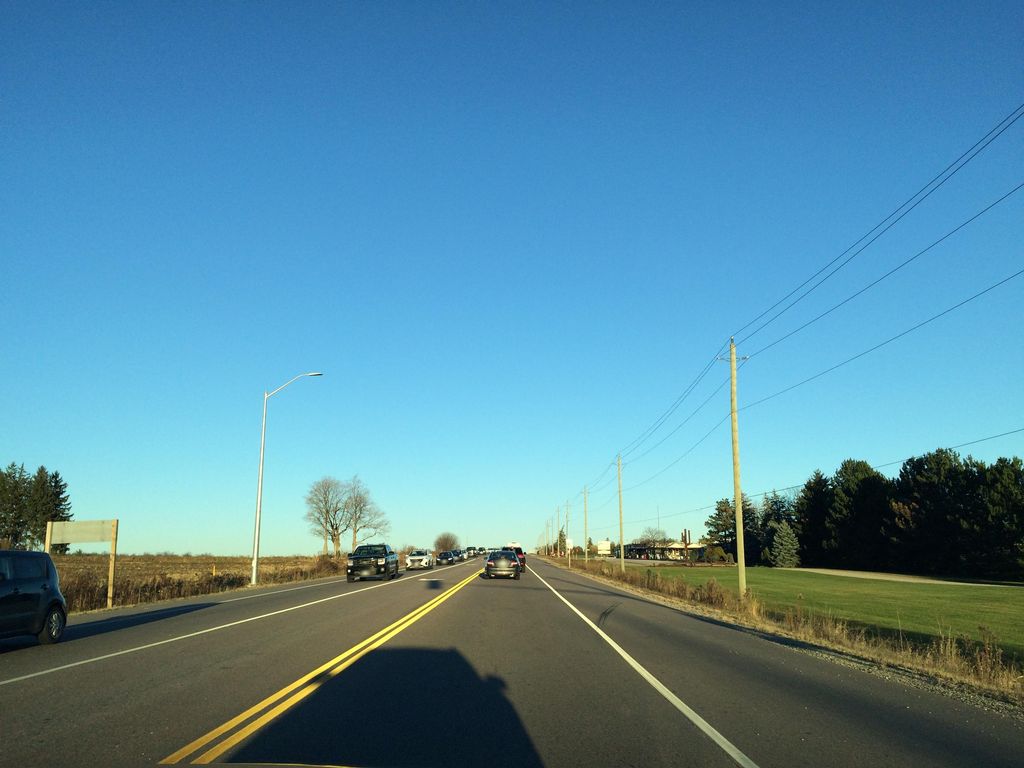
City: kitchener-waterloo